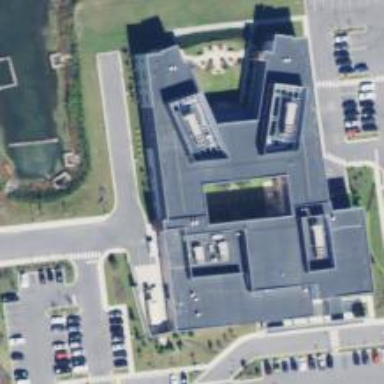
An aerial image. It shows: Hospital.